Question: I have a set of lattitude and longitude coordinates (i.e. a list of lists: '[[20,24],[100,-3],...]') that I would like to plot has a heatmap (not just a scatter) on a mollweide projection. Essentially, what I want is a seaborn hist2d plot but as a mollweide. For a reference of what I mean, please see the uploaded picture. Does anyone know how to do this?

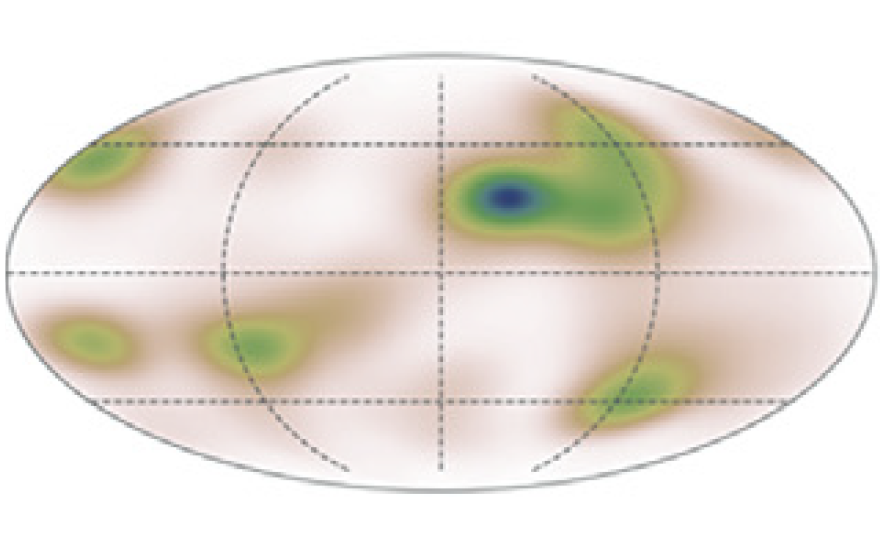
Answer: I created some random data and showed the way to generate the histogram plot. I hope this is something you are looking for.
'''
import numpy as np
import matplotlib.pyplot as plt
import matplotlib as mpl
# create some random data for histogram
base = [[-20, 30], [100, -20]]
data = []
for _ in range(10000):
data.append((
base[0][0] + np.random.normal(0, 20),
base[0][1] + np.random.normal(0, 10)
))
data.append((
base[1][0] + np.random.normal(0, 20),
base[1][1] + np.random.normal(0, 10)
))
data = np.array(data) / 180 * np.pi # shape (n, 2)
# create bin edges
bin_number = 40
lon_edges = np.linspace(-np.pi, np.pi, bin_number + 1)
lat_edges = np.linspace(-np.pi/2., np.pi/2., bin_number + 1)
# calculate 2D histogram, the shape of hist is (bin_number, bin_number)
hist, lon_edges, lat_edges = np.histogram2d(
*data.T, bins=[lon_edges, lat_edges], density=True
)
# generate the plot
cmap = plt.cm.Greens
fig = plt.figure()
ax = fig.add_subplot(111, projection='mollweide')
ax.pcolor(
lon_edges[:-1], lat_edges[:-1],
hist.T, # transpose from (row, column) to (x, y)
cmap=cmap, shading='auto',
vmin=0, vmax=1
)
# hide the tick labels
ax.set_xticks([])
ax.set_yticks([])
# add the colorbar
cbar = plt.colorbar(
plt.cm.ScalarMappable(
norm=mpl.colors.Normalize(0, 1), cmap=cmap
)
)
cbar.set_label("Density Distribution")
plt.show()
'''
I get the following figure.
<URL>